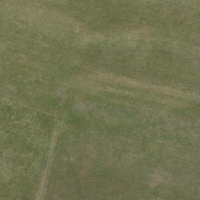
EUNIS habitat code: 52
Species observed at this site:
Buteo buteo